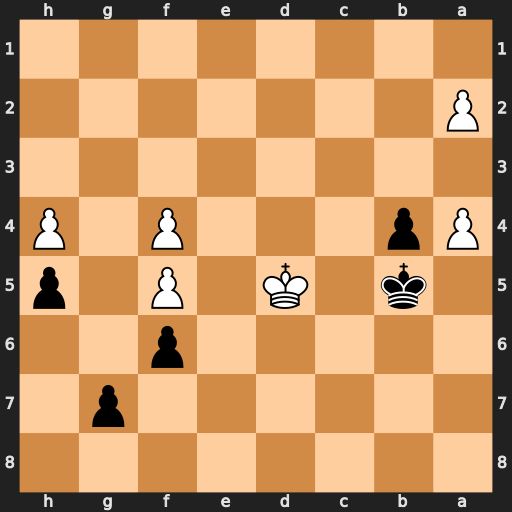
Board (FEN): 8/6p1/5p2/1k1K1P1p/Pp3P1P/8/P7/8
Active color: b
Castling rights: -
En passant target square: -
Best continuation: Kxa4 Kd6 Ka3